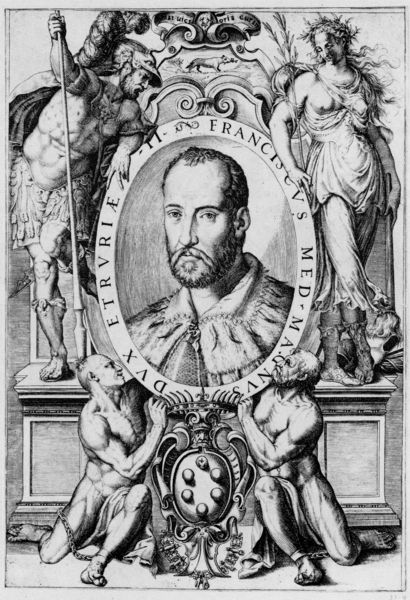
Titel: Bildnis von Francesco de' Medici, Großherzog der Toskana
Künstler: Melchior Meier
Institution: (Seriendruck)
Schlagwörter: gott, kopf, körper, lendenschurz, mann, nackt, schatten, weiß, frauen, brust, busen, finger, frankreich, frau, grau, licht, männer, nase, ohr, schwarz, stirn, stützen, zeichnung, blick, ornament, bart, jung, augen, gesicht, halten, hermelin, kragen, pelz, rahmen, sockel, tragen, vollbart, bildnis, portrait, porträt, spiegel, gewand, haare, mantel, personen, brustbild, kinn, poträt, renaissance, kreis, oval, rund, tondo, engel, fell, fesseln, brüste, holzschnitt, schrift, wangen, italien, man, kette, grafik, graphik, schriftzug, rand, figuren, kaiser, könig, lanze, thron, weib, muskeln, inschrift, brauen, bauch, fleisch, stütze, truhe, medaillon, umrahmung, druck, druckgraphik, schwarz-weiß, radierung, stich, text, ketten, knien, soldat, helm, herrscher, allegorie, rüstung, franz, altar, wappen, pelzkragen, skulpturen, fuchs, halbprofil, statuen, voluten, portät, götter, krieger, zentral, herzog, florenz, feldherr, speer, deuten, wildschwein, emblem, kupferstich, fußkette, allegorien, träger, sklaven, abbildung, medallon, strähnen, fessel, king, medici, graphikd, baart, genien, franciscus, atlanten, francis, fußfesseln, dux, fußfessel, altlanten, ansträngung, francesco de'medici, karaft, kriesgott, rahmenfiguren, rm